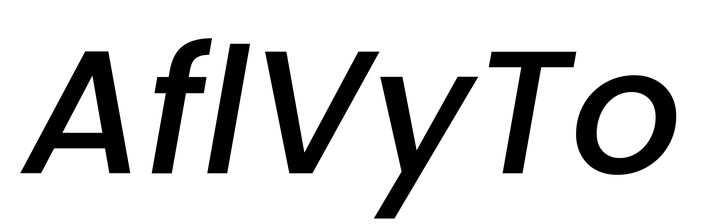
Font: Poppins-MediumItalic